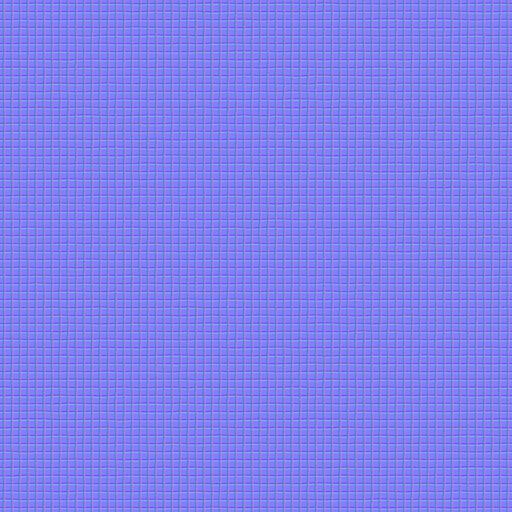
metal walkway steel